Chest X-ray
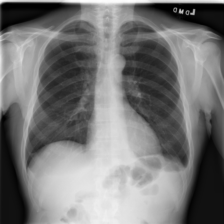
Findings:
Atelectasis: positive
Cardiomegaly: negative
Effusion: positive
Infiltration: negative
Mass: negative
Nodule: negative
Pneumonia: negative
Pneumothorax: negative
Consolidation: negative
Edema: negative
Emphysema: negative
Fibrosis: negative
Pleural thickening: negative
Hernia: negative